Question: I want to call javascript function from one of my view controller class,
here is my code snippet i have tried, but it is not working :(
Code in my 'ViewController'
'''
- (NSString *)MyMehtod{
JSContext *context = [[JSContext alloc] init];
JSValue *function = context[@"ProfilePicFunction"];
[context evaluateScript: [self loadJsFromFile]]; //crashes here EXC_BAD_ACESS
JSValue* result = [function callWithArguments:@[[documentsDirectory stringByAppendingString:@"/ProfilePic.png"]]];
NSLog(@"result = %@",result);
}
- (NSString *)loadJsFromFile
{
NSString *path = [[NSBundle mainBundle] pathForResource:@"app" ofType:@"js"]; //path returns here as nil
NSString *jsScript = [NSString stringWithContentsOfFile:path encoding:NSUTF8StringEncoding error:nil]; //jsScript returns here as nil
return jsScript;
}
'''
Code in 'app.js' file
'''
function ProfilePicFunction(ProfilePicPath){
var d= new Date();
var userFullPath = ProfilePicPath+"?"+d.getTime();
$("#userImg").attr("src",userFullPath);
}
'''
Location of 'app.js'

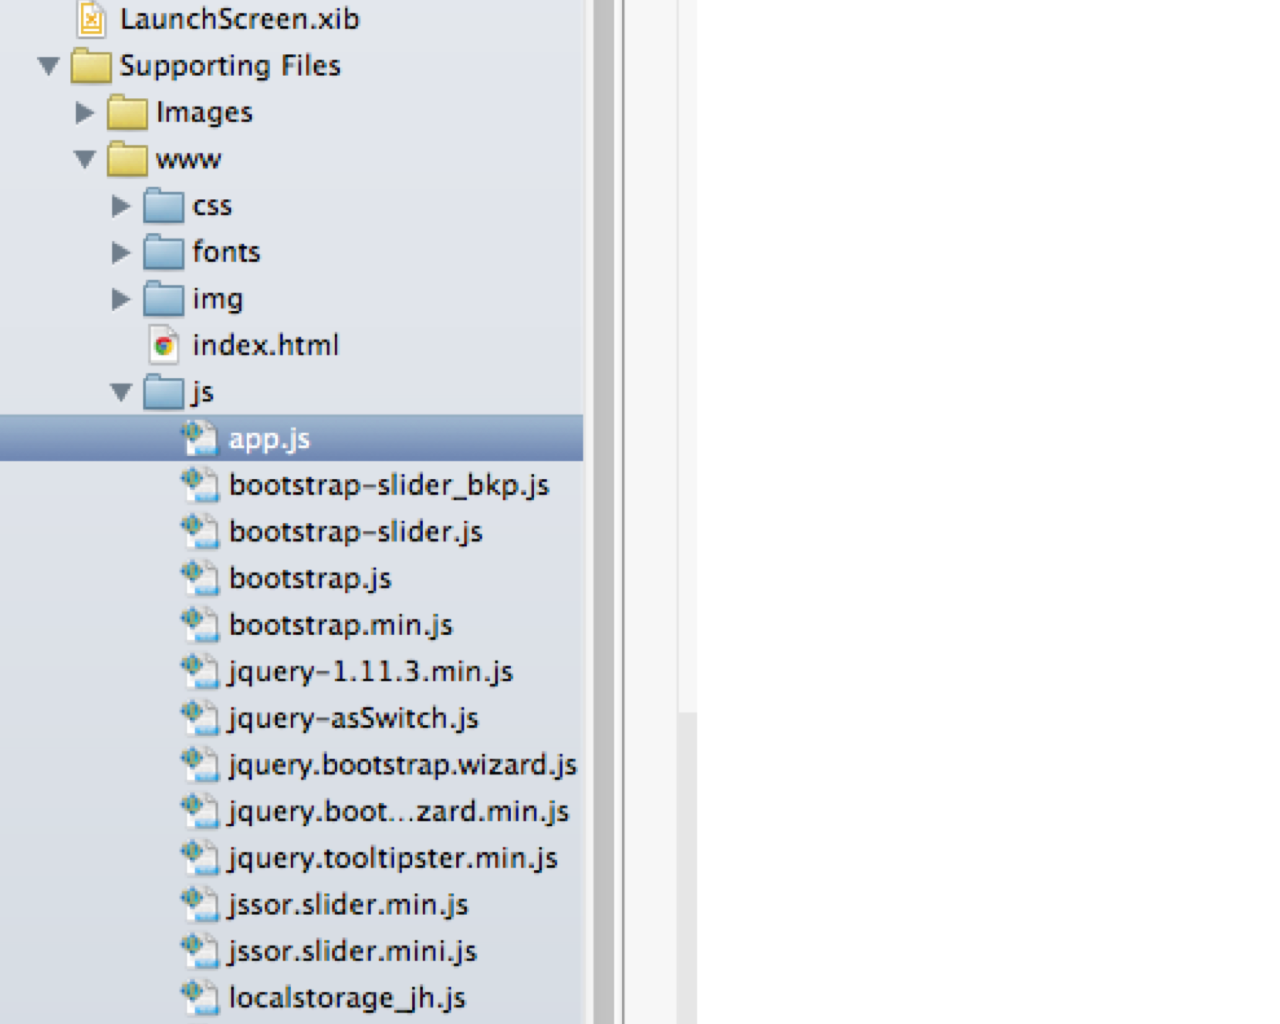
Answer: I think you should change the order of your code :
1) First you have to evaluate the script:
'''
[context evaluateScript: [self loadJsFromFile]];
'''
2) Then get the name of the function from the context
'''
JSValue *function = context[@"ProfilePicFunction"];
'''